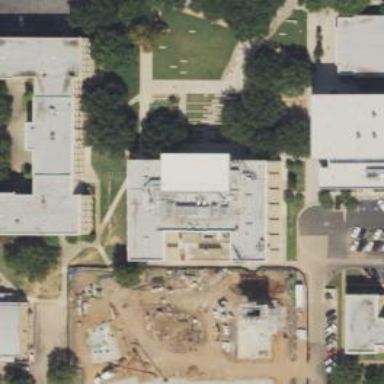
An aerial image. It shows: University building.